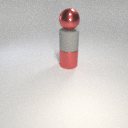
large gray rubber cylinder above large red metal cylinder